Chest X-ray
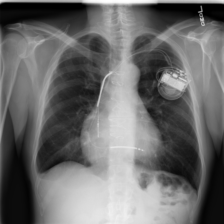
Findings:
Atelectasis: negative
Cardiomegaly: positive
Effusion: negative
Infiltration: negative
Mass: negative
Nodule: negative
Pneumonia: negative
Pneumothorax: negative
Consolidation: negative
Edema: negative
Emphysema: negative
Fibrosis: negative
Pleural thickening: negative
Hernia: negative